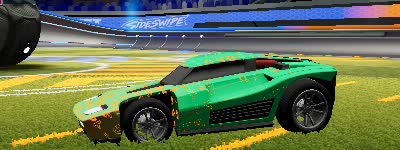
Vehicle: breakout